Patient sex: F
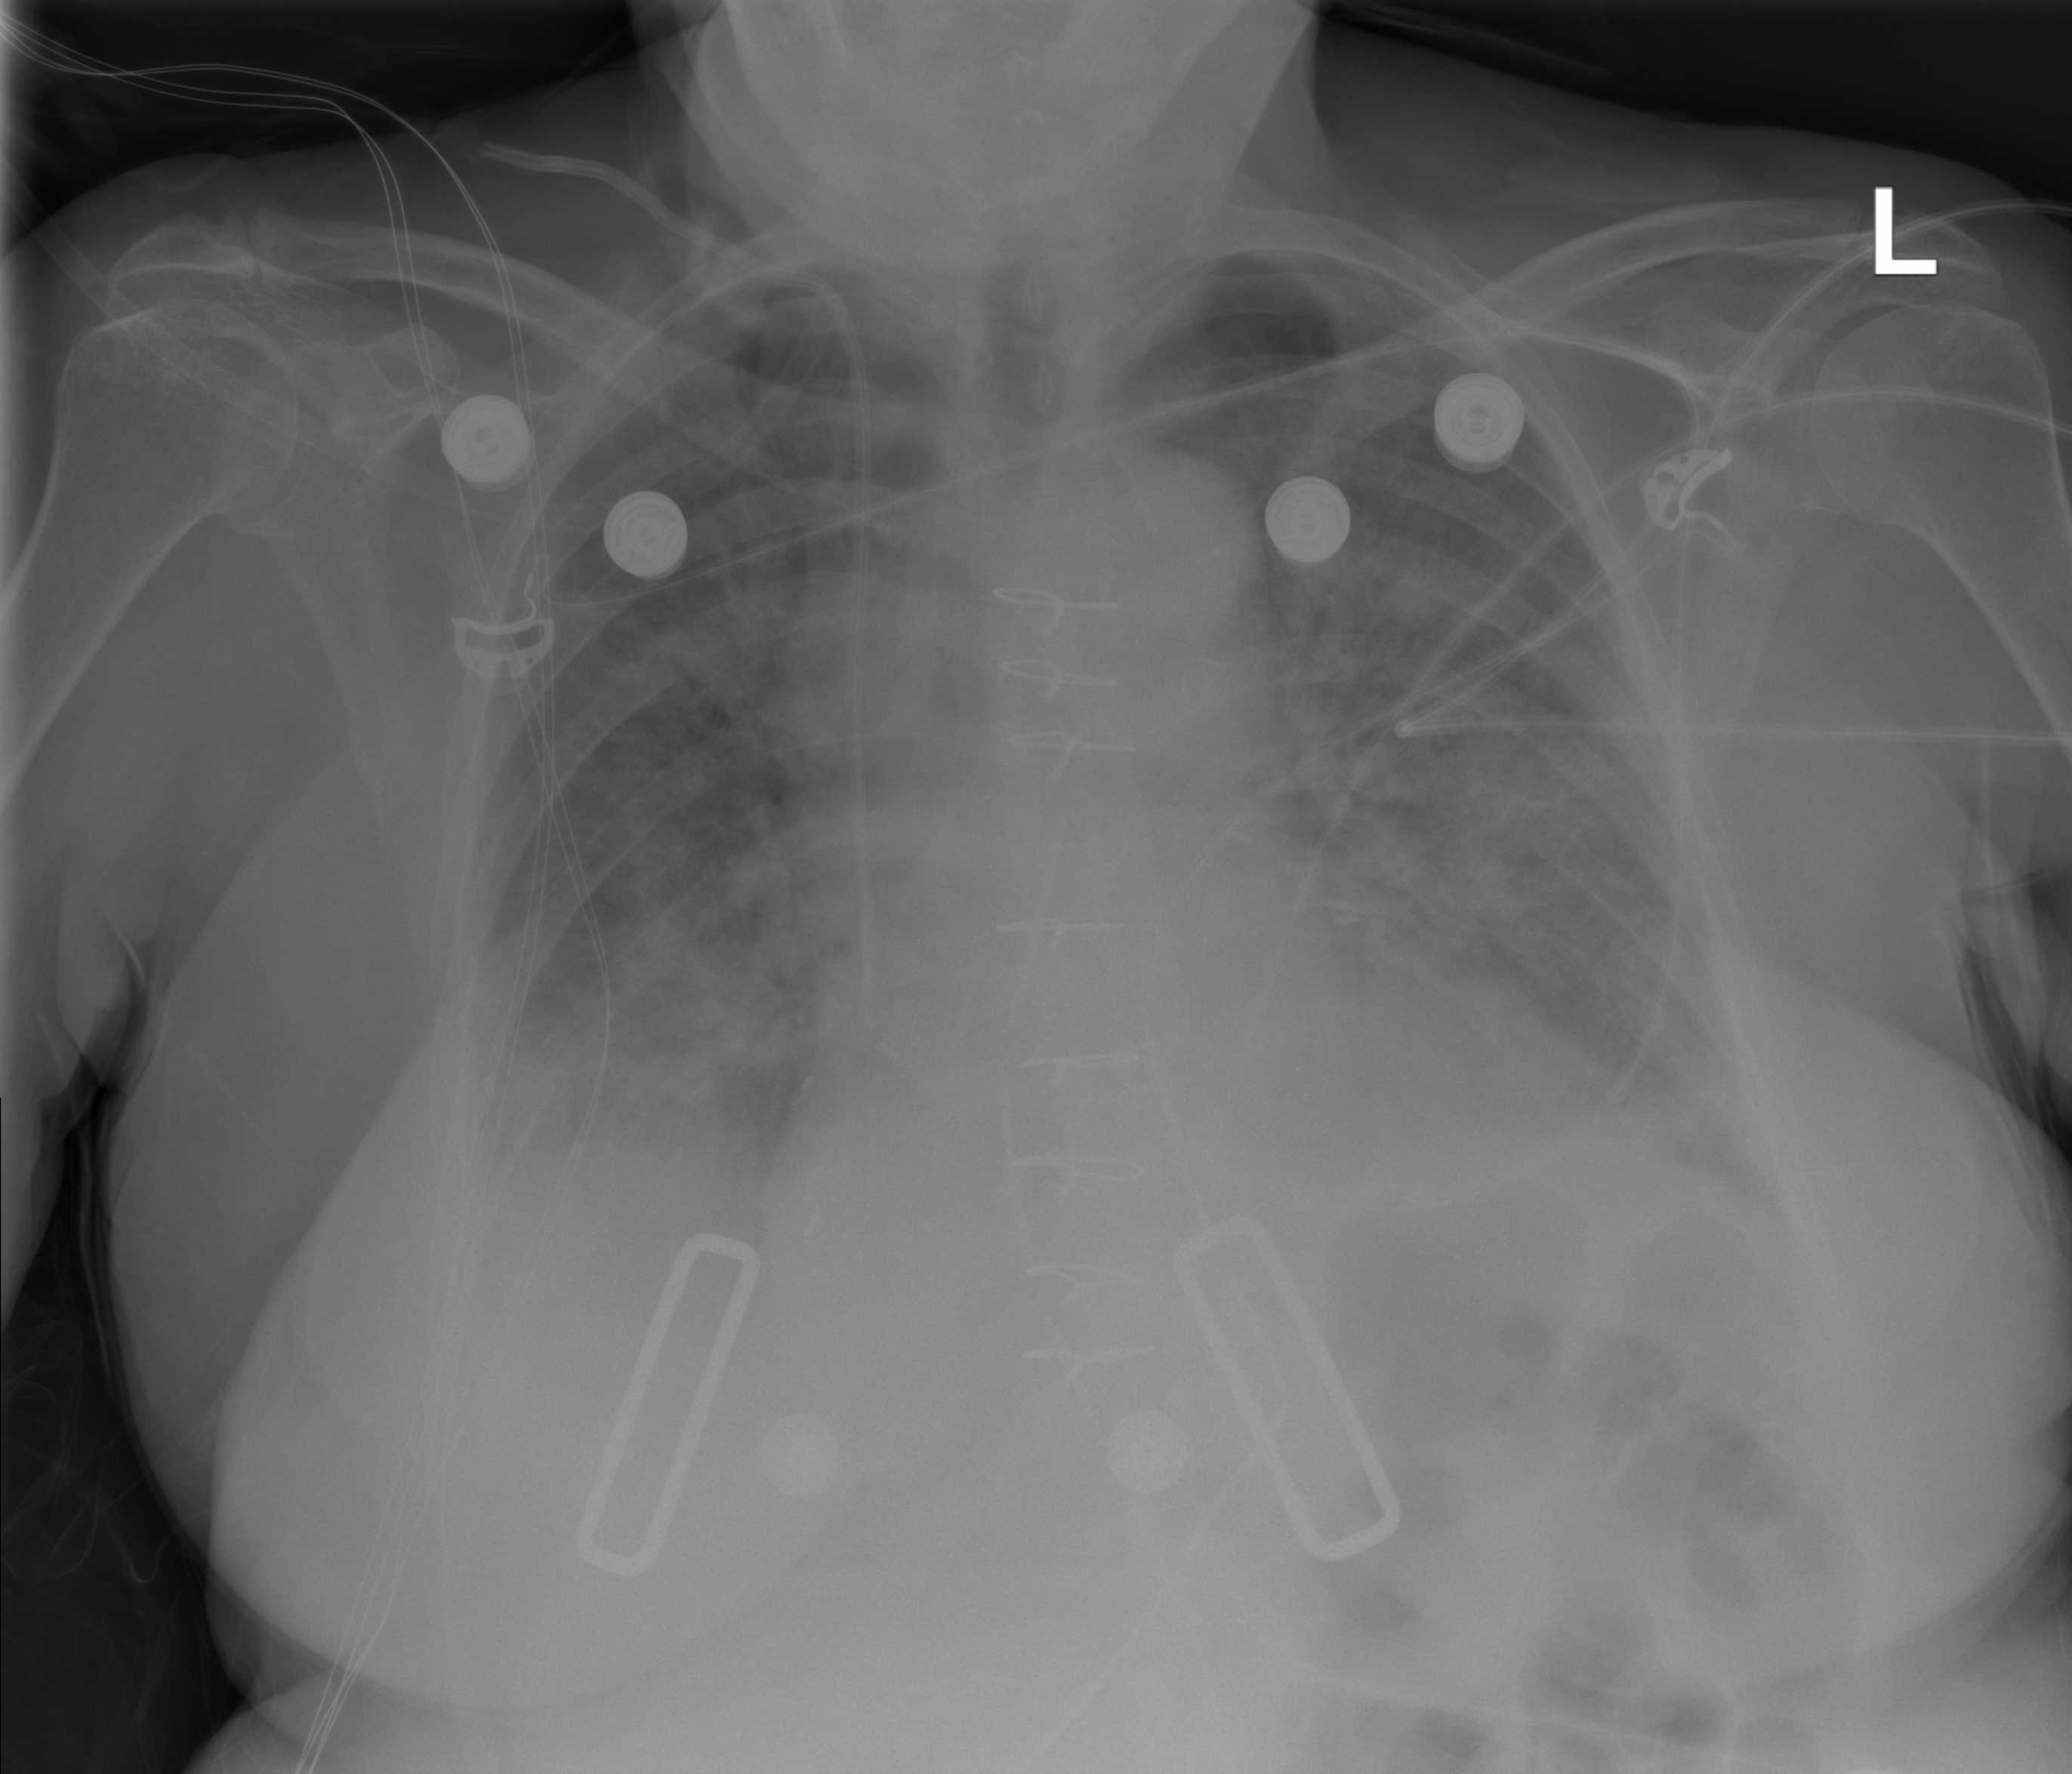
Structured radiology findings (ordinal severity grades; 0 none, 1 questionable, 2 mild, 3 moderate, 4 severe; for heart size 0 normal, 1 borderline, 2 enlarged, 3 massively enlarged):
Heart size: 2
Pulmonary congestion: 3
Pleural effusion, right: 3
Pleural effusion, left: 3
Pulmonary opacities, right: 3
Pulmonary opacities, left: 3
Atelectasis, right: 2
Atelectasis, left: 2